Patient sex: M
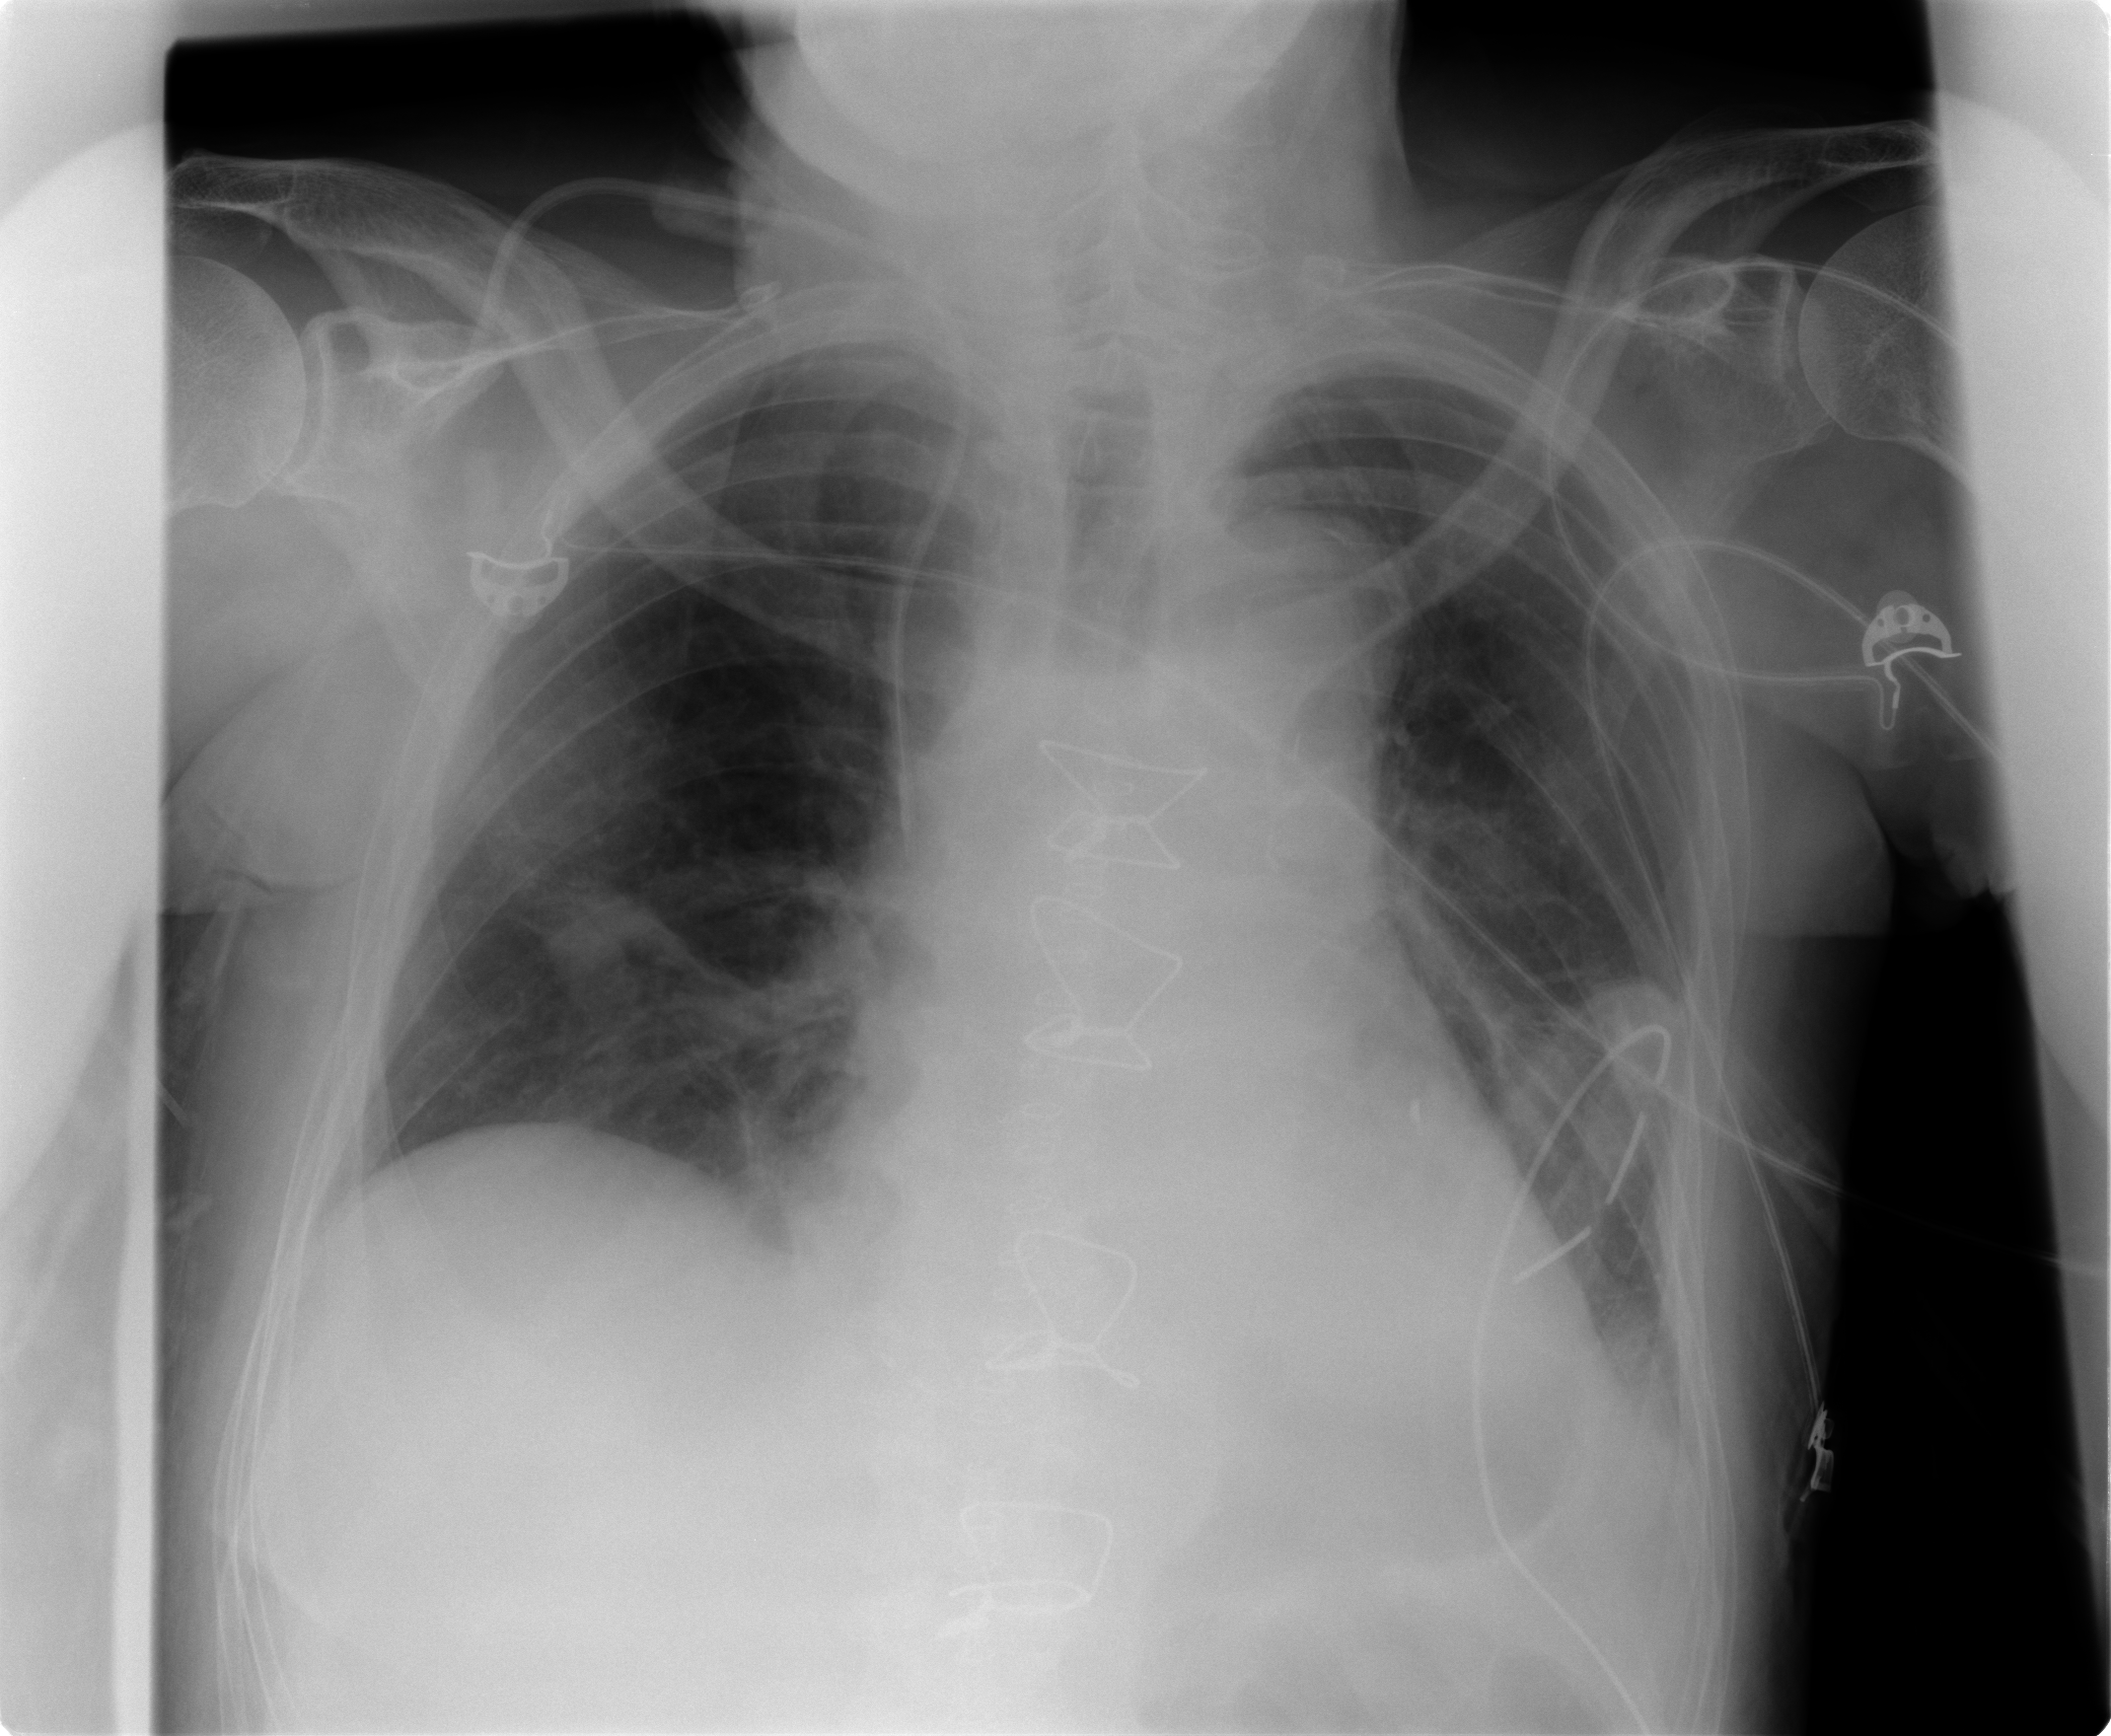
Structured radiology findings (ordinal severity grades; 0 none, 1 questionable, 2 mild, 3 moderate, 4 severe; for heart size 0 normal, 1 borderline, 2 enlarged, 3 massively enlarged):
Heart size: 1
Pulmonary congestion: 1
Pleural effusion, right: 0
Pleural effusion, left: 0
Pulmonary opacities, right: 1
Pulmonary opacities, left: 0
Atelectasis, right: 2
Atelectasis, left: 1